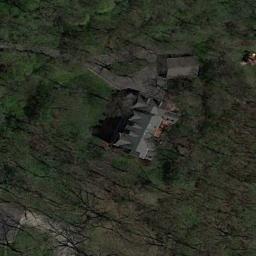
Label: residential